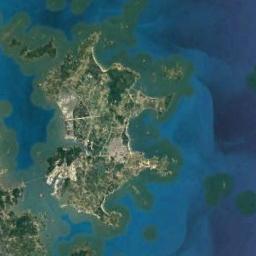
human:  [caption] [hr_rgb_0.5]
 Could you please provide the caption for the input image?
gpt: The archipelago with some islands of different sizes is surrounded by light blue waters .

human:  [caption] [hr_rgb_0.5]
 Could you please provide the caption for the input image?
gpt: The land on the island is rough .

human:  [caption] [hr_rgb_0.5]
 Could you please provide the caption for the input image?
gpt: The island on the left is several times as large as the island on the right .

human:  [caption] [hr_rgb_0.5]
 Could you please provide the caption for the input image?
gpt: The irregularly shaped island is surrounded by blue sea water, The island has a green and yellow intersecting color, With houses and fields .

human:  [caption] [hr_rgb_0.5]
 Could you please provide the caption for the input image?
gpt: There are some roads and buildings on the island with some reefs around .